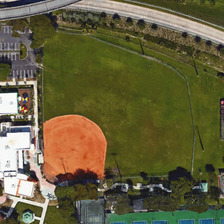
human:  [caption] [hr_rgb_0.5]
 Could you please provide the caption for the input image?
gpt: a baseball field is surrounded by several buildings and a road .

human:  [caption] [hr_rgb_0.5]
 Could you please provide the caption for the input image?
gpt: a baseball field is surrounded by several buildings and a road .

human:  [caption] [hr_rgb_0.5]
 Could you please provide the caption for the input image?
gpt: a baseball field is surrounded by several buildings and a road .

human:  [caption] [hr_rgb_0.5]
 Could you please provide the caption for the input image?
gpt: a baseball field is surrounded by several buildings and a road .

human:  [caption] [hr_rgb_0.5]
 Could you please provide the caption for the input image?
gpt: a baseball field is surrounded by several buildings and a road .